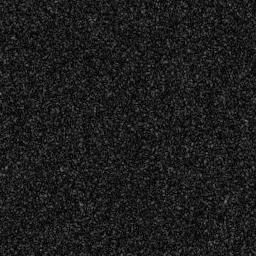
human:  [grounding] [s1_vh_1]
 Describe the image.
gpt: In the satellite image, there is  <ref>1 medium ship </ref> <box>[[26, 12, 34, 23, 0]]</box> located at top,  <ref>1 medium ship </ref> <box>[[68, 57, 75, 75, 0]]</box> located at right,  <ref>2 small ship </ref> <box>[[78, 1, 82, 16, 0], [83, 0, 87, 7, 0]]</box> located at top right.